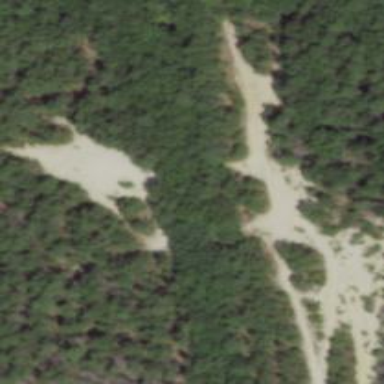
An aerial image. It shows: Sandy area in nature.